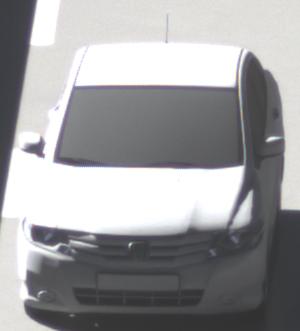
Make: Honda
Model: City
Detailed model: Gen. 6
Model produced from: 2008
Model produced until: 2013
Doors: 4
Color: white
Road condition: wet road
Daytime: morning or afternoon
Contrast: high contrast